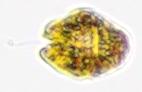
Label: Akashiwo